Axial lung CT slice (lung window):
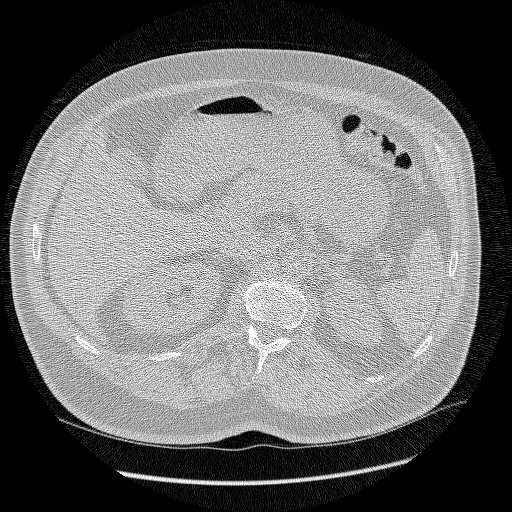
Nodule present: no